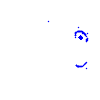
Particle: kaon